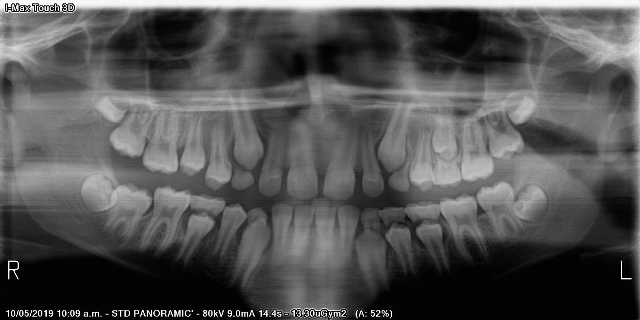
adult